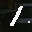
Label: 1